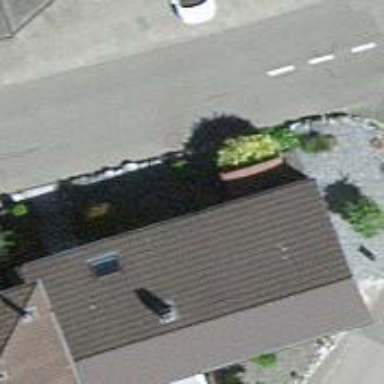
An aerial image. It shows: Residential building.